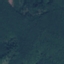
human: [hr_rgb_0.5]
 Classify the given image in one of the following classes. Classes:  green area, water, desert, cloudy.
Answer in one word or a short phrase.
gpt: green area